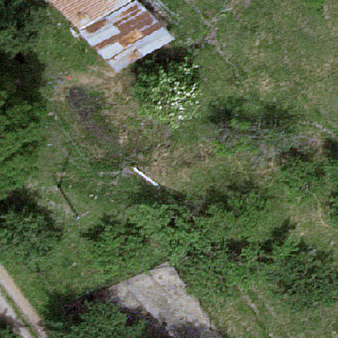
Label: other